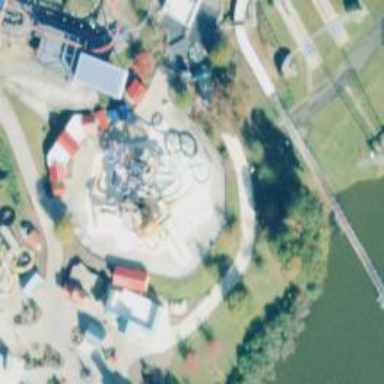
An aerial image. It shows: Water slide attraction.